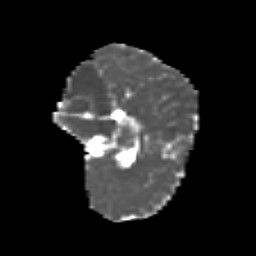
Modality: MD
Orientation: sagittal
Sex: female
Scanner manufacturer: siemens
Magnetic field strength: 3 T
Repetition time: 5 s
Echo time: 0.0694 s